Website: macys
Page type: gifting
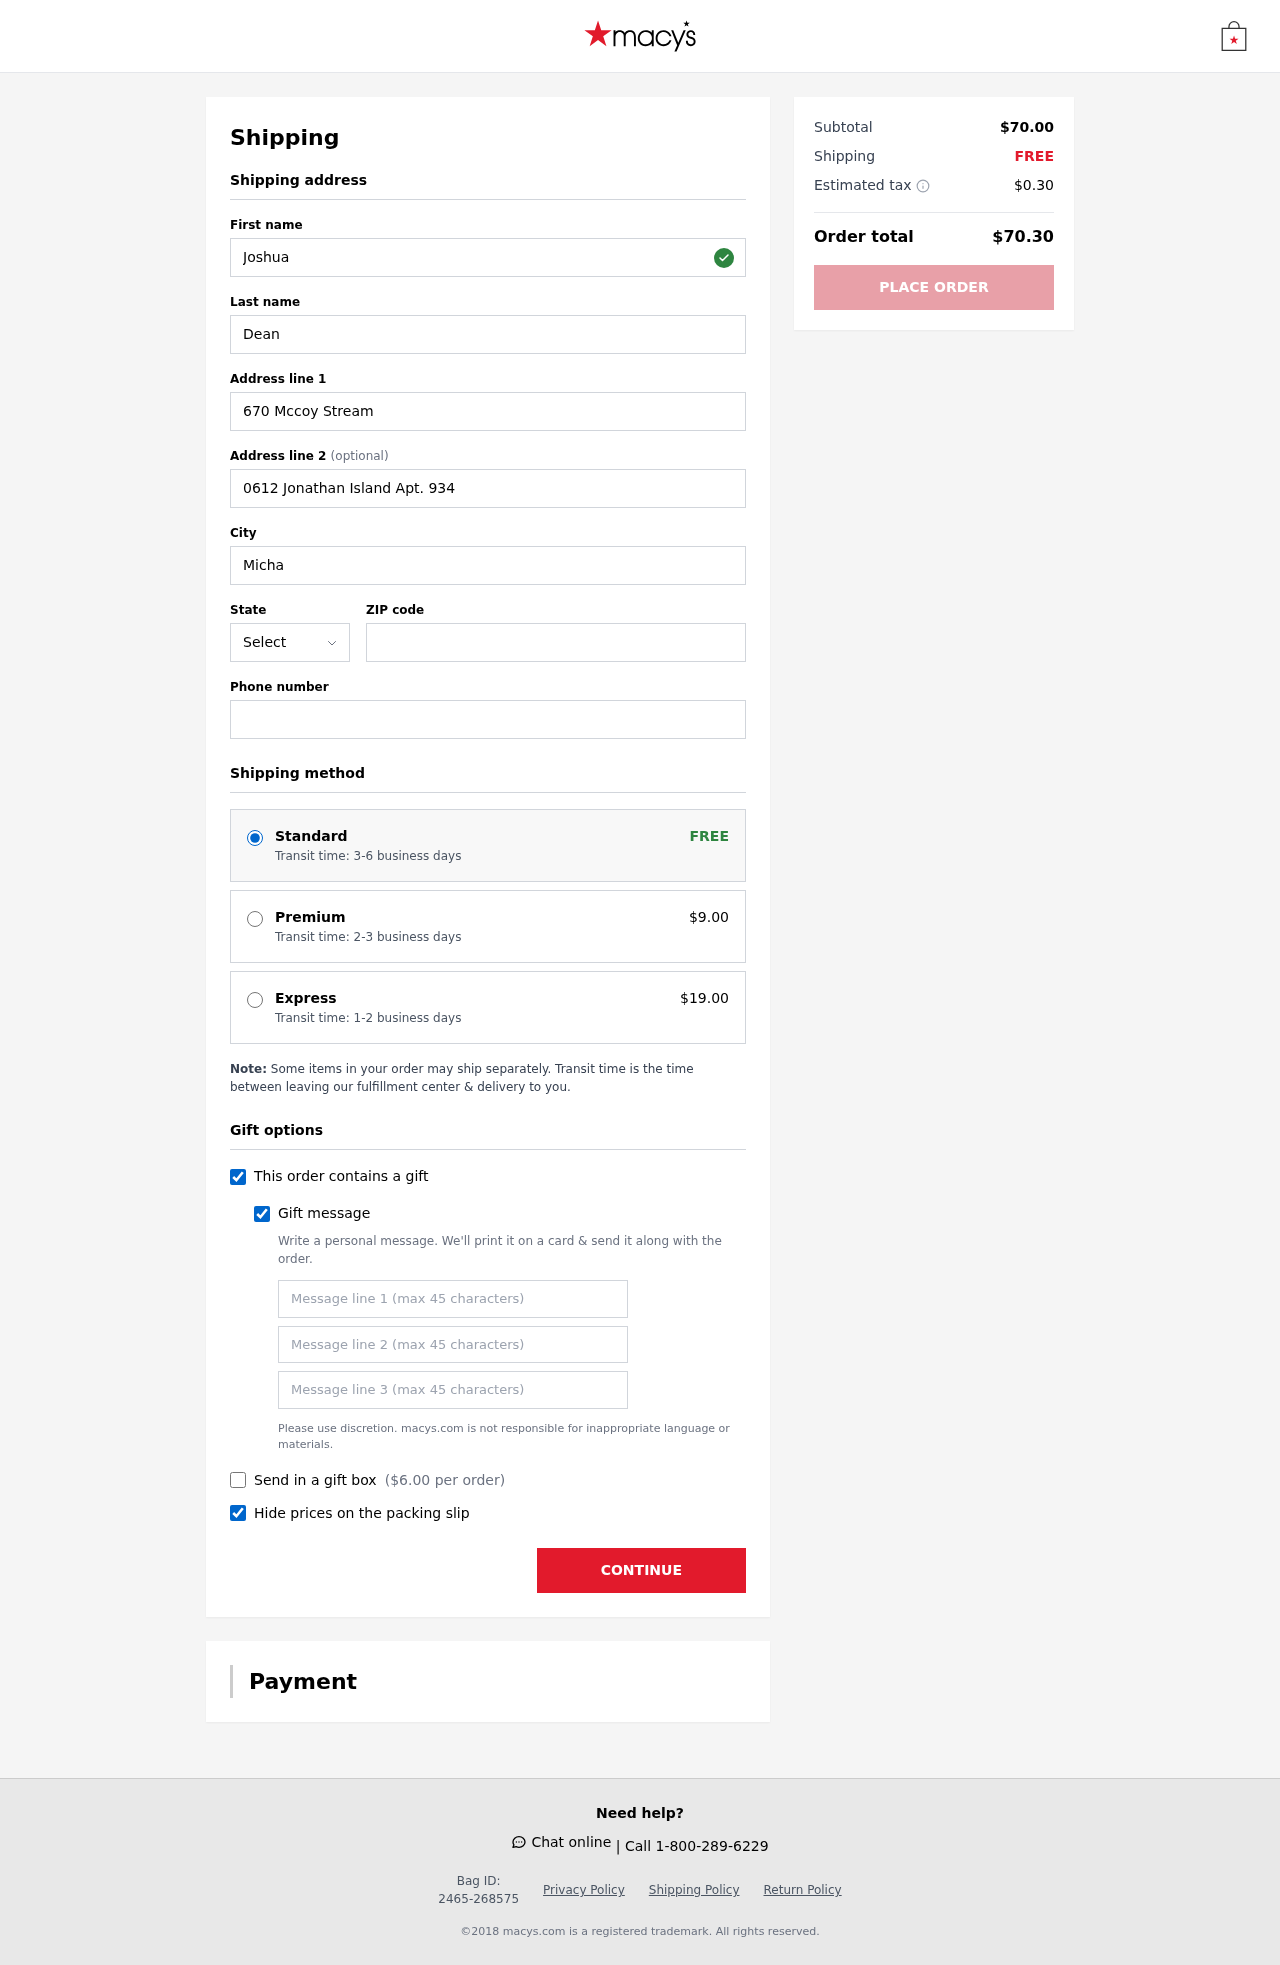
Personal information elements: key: PII_STATE_ABBR
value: NH
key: PII_FIRSTNAME
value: Joshua
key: PII_LASTNAME
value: Dean
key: PII_STREET
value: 670 Mccoy Stream
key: PII_STREET2
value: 0612 Jonathan Island Apt. 934
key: PII_CITY
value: Michaelview
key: PII_POSTCODE
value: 14601
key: PII_PHONE
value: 2275537533
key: PII_GIFT_MESSAGE
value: Hey Philip, I thought you'd enjoy these stylish new ankle booties for all your upcoming adventures. Can't wait to see how you rock them! Enjoy!  Joshua
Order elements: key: ORDER_SHIPPING_STANDARD
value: Transit time: 3-6 business days
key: ORDER_SHIPPING_PREMIUM
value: Transit time: 2-3 business days
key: ORDER_SHIPPING_PREMIUM_PRICE
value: $9.00
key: ORDER_SHIPPING_EXPRESS
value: Transit time: 1-2 business days
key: ORDER_SHIPPING_EXPRESS_PRICE
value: $19.00
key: ORDER_GIFT_BOX_PRICE
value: $6.00
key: ORDER_SUBTOTAL
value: $70.00
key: ORDER_SHIPPING_COST
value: FREE
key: ORDER_TAX
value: $0.30
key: ORDER_TOTAL
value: $70.30